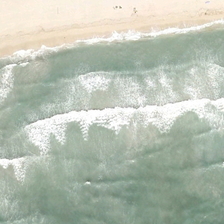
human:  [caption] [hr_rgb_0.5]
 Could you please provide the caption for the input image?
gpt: yellow beach is near a piece of green ocean with white waves .

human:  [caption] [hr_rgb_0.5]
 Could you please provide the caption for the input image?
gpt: the water to the beach against big white waves .

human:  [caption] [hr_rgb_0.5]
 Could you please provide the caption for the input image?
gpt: the sea beat the white spray on the beach .

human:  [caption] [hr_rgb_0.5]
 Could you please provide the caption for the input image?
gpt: yellow beach is near a piece of green ocean with white waves .

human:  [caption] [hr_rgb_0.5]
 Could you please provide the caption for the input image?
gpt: the sea beat the white spray on the beach .